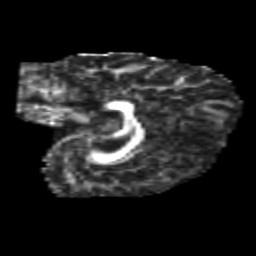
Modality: FA
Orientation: sagittal
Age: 6
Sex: male
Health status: healthy